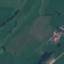
Land use / land cover class: Pasture